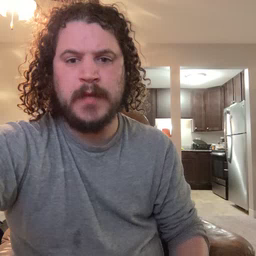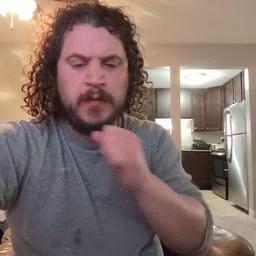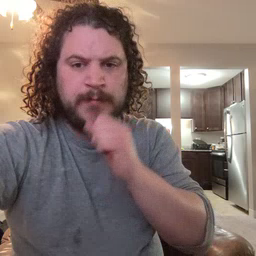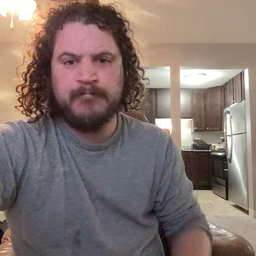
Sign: icecream